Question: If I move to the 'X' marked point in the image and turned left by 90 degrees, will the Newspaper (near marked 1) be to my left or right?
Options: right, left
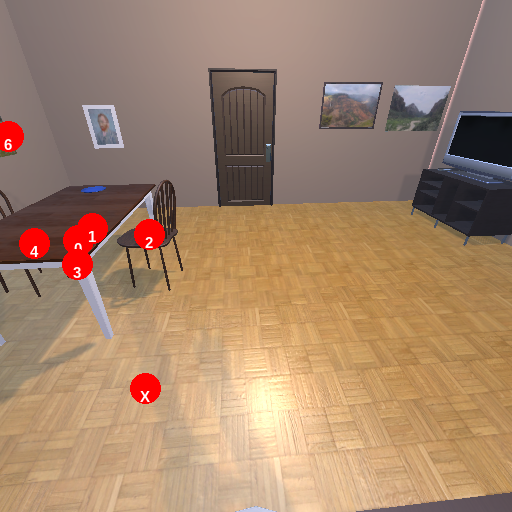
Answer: right